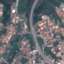
Land use / land cover: Highway